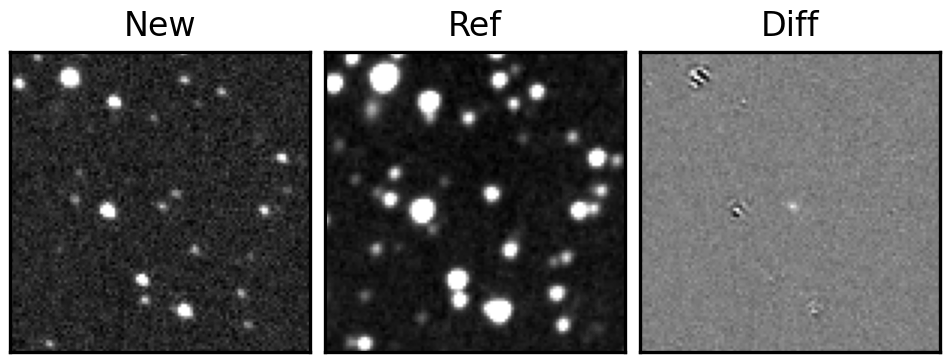
Label: real